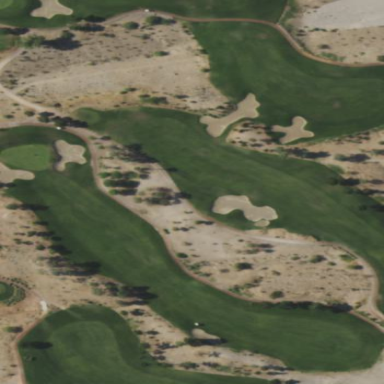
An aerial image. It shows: Grassy area designated as golf fairway.